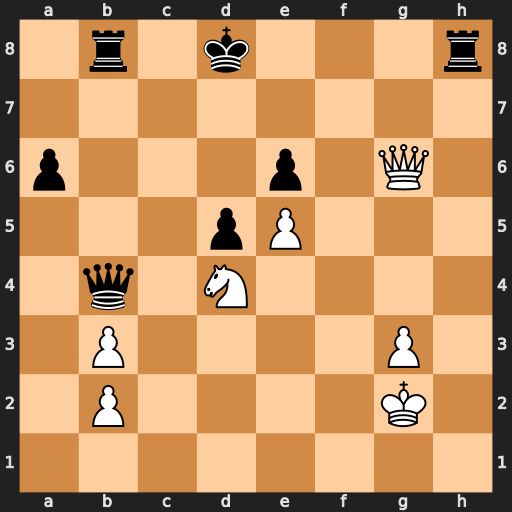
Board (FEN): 1r1k3r/8/p3p1Q1/3pP3/1q1N4/1P4P1/1P4K1/8
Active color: w
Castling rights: -
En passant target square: -
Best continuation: Nc6+ Kd7 Nxb4